Question: How to style submit form button? This is possible or I should use the picture(png)? I mean something like this:

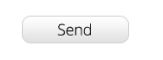
Answer: Well, You should first know about CSS or Cascading Style Sheets. They are used to style our webpages. Using CSS you can style your button.
What is CSS?
- - - - -
You can style the button like this:
'''
input[type=submit] {
border-radius: 5px;
border: 0;
width: 80px;
height:25px;
font-family: Tahoma;
background: #f4f4f4;
/* Old browsers */
background: -moz-linear-gradient(top, #f4f4f4 1%, #ededed 100%);
/* FF3.6+ */
background: -webkit-gradient(linear, left top, left bottom, color-stop(1%, #f4f4f4), color-stop(100%, #ededed));
/* Chrome,Safari4+ */
background: -webkit-linear-gradient(top, #f4f4f4 1%, #ededed 100%);
/* Chrome10+,Safari5.1+ */
background: -o-linear-gradient(top, #f4f4f4 1%, #ededed 100%);
/* Opera 11.10+ */
background: -ms-linear-gradient(top, #f4f4f4 1%, #ededed 100%);
/* IE10+ */
background: linear-gradient(to bottom, #f4f4f4 1%, #ededed 100%);
/* W3C */
filter: progid:DXImageTransform.Microsoft.gradient(startColorstr='#f4f4f4', endColorstr='#ededed', GradientType=0);
/* IE6-9 */
}
'''
<URL>